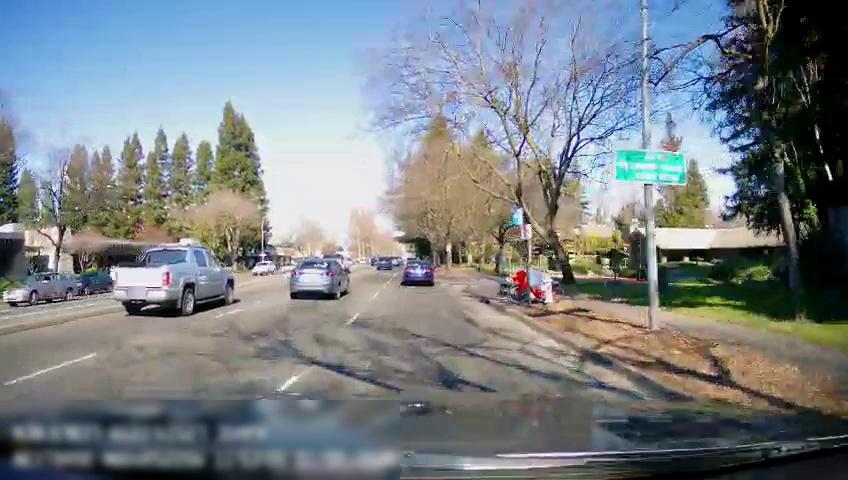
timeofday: Day
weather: Sunny
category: Drivable Space
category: Drivable Space
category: Vehicles | Truck
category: Vehicles | SUV
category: Vehicles | Car
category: Vehicles | Car
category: Vehicles | Truck
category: Vehicles | Car
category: Vehicles | Car
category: Vehicles | Car
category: Vehicles | SUV
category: Lanes | Alternate Lane
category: Lanes | Current Lane
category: Traffic | Signs
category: Traffic | Signs
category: Traffic | Signs